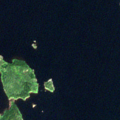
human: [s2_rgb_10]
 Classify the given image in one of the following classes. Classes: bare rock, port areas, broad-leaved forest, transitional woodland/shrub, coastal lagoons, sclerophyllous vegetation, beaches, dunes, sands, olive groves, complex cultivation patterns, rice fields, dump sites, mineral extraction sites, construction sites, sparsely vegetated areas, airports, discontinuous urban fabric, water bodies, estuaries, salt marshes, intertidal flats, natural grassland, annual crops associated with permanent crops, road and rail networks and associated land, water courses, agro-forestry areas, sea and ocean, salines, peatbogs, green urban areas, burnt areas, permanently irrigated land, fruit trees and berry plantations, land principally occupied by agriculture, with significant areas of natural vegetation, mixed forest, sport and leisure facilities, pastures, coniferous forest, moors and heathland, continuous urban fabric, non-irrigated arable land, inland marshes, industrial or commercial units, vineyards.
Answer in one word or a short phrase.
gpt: coniferous forest, water bodies